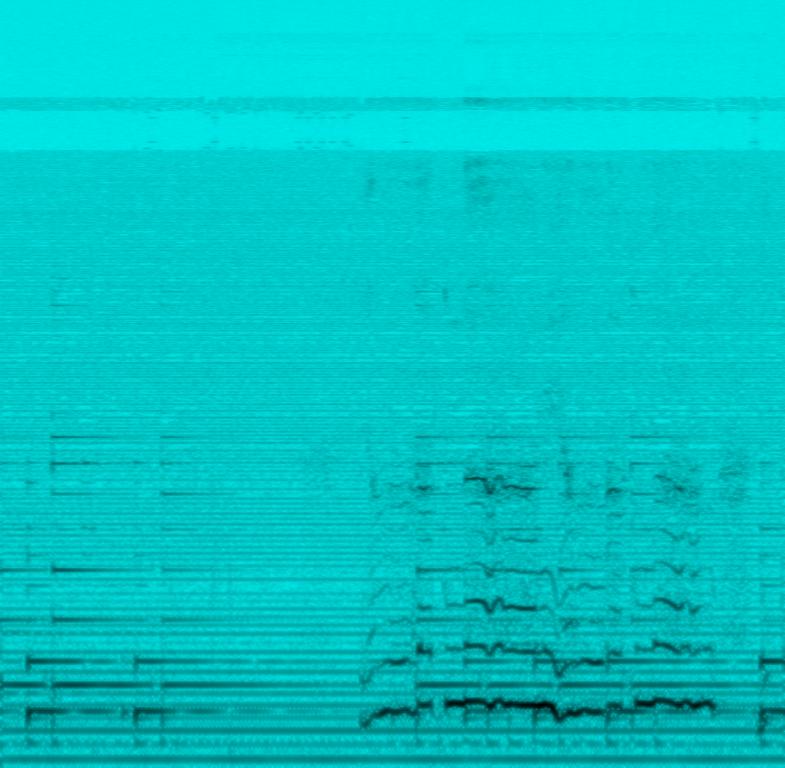
The audio contains someone playing an acoustic guitar while a female voice is singing. The performance sounds calming but there is a loud buzzing in the recording disturbing the atmosphere. This is an amateur recording. This song may be jamming at home.